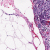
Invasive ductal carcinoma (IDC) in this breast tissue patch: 0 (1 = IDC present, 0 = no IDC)